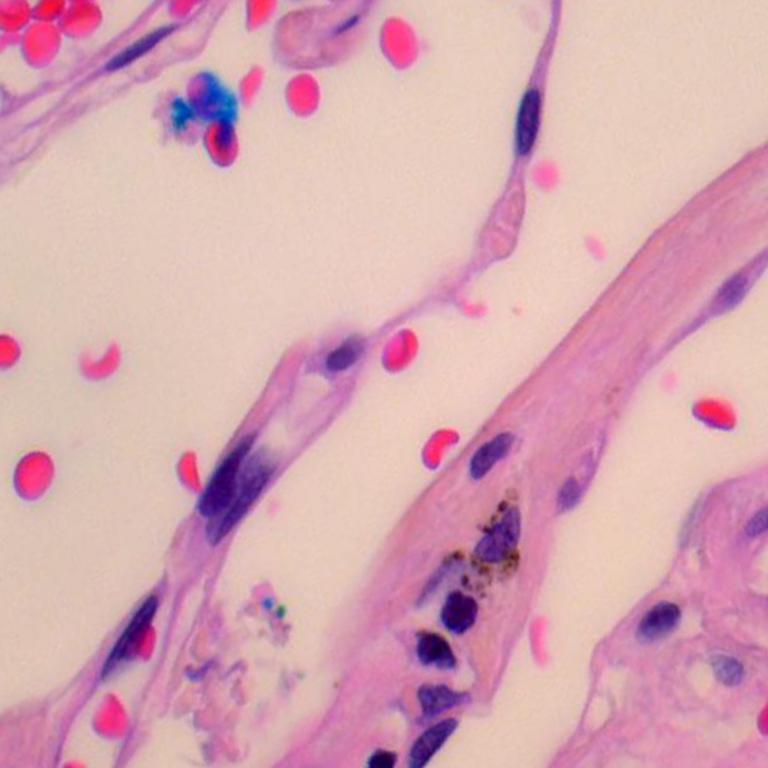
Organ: lung
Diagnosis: benign